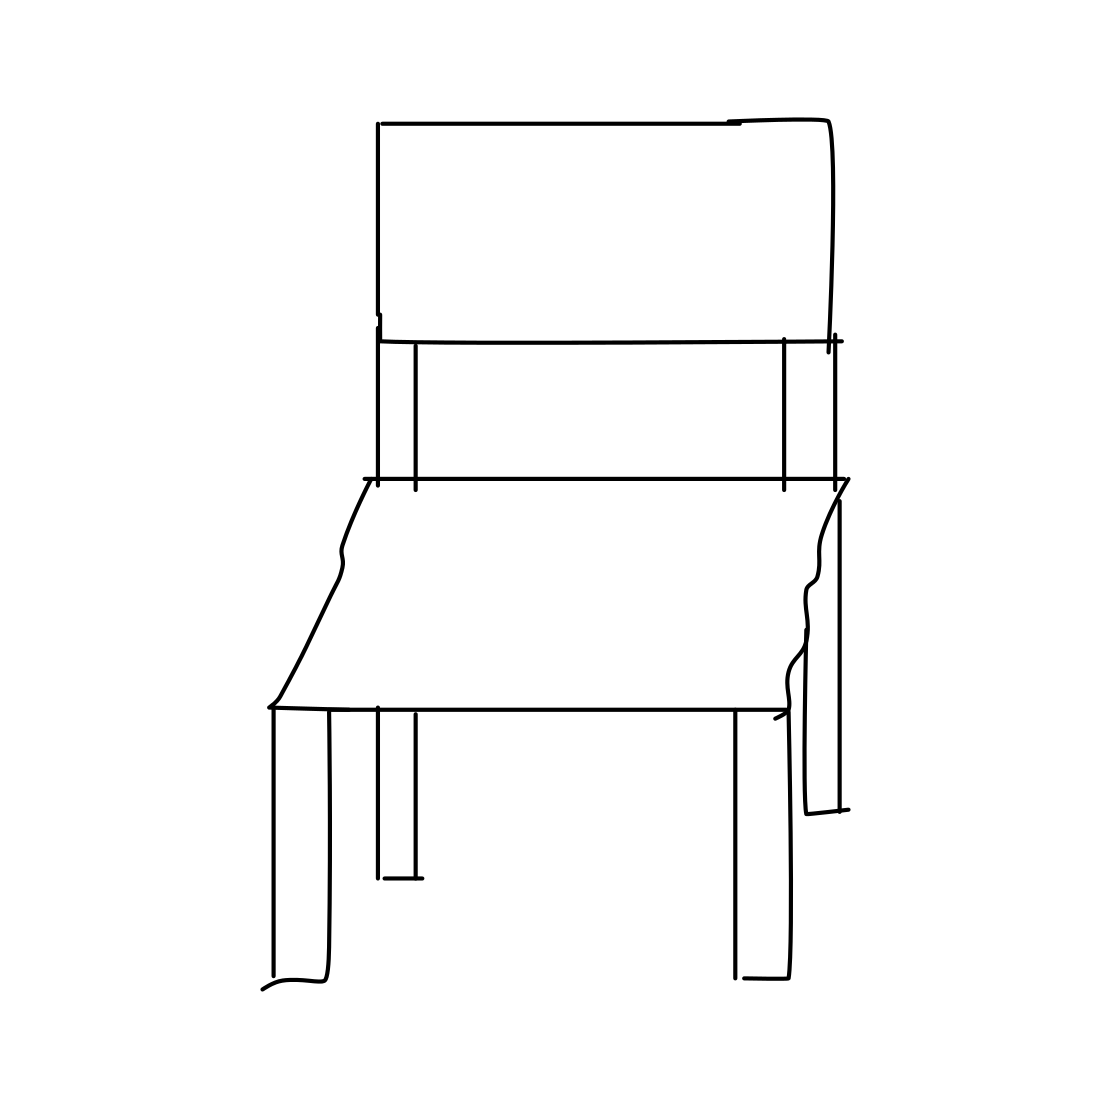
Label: chair